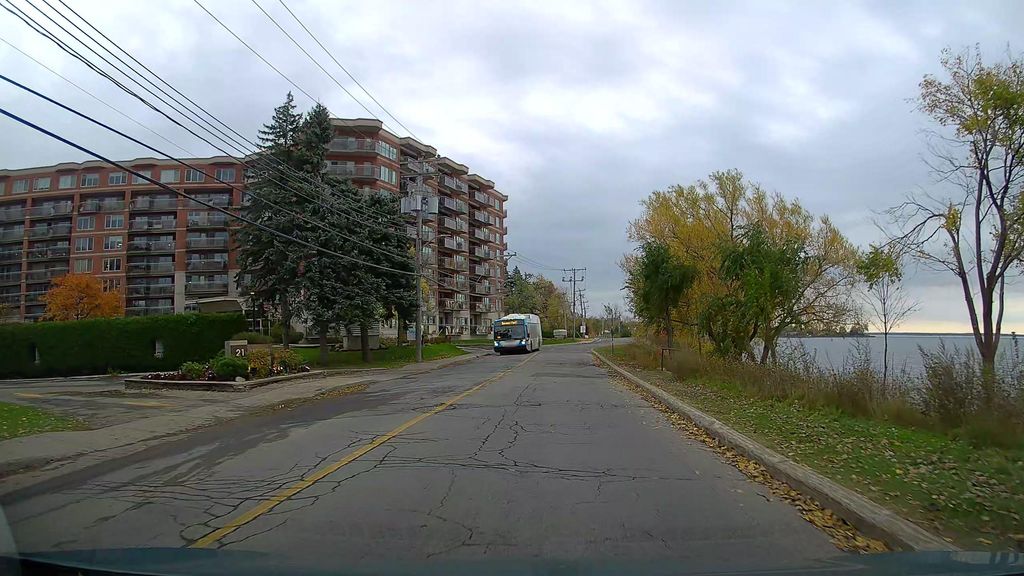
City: montreal